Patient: sex M, age 29
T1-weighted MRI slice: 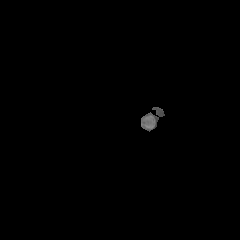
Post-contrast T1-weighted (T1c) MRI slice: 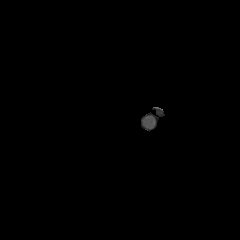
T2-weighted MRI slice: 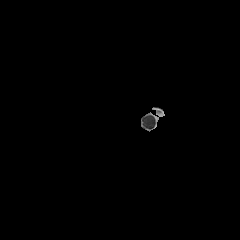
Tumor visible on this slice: no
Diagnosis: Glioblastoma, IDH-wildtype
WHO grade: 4